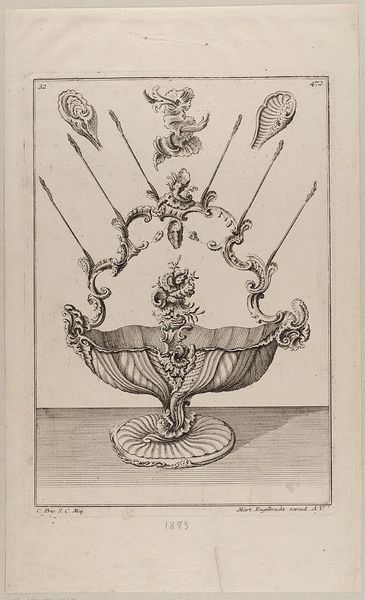
Titel: Eine Schale
Künstler: Martin Engelbrecht
Standort: Hamburg
Institution: Museum für Kunst und Gewerbe Hamburg
Schlagwörter: feder, schwarz, weiss, zeichnung, barock, schale, schüssel, pflanzen, rokoko, henkel, grafik, graphik, tischdekoration, ornamente, zierlich, fotografie, photographie, popo, druckgraphik, schwarzweiss, druckgrafik, radierung, stich, kunstgewerbe, schnörkel, muschel, kupferstich, kunsthandwerk, rocaille, ficken, style, reproduktionen, barockzeit, barockzeitalter, industriedesign, rokaile, druckerzeugnisse, muschelwerk, hüpsch, behälter, ornamentstich